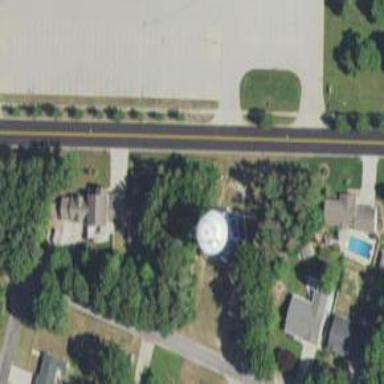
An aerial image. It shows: Water tower that is man-made.